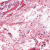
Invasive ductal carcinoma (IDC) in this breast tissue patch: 0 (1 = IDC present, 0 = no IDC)